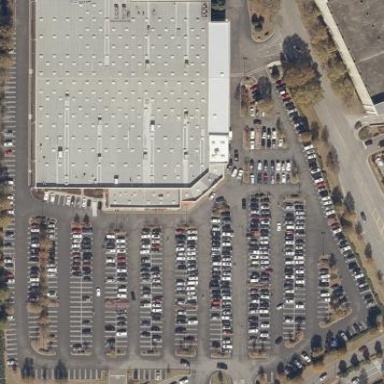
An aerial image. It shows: Parking area with surface.